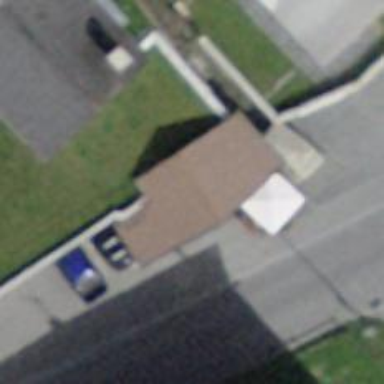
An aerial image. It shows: Café.